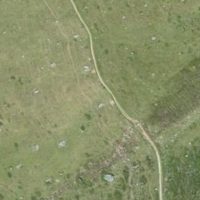
EUNIS habitat code: 26
Species observed at this site:
Arnica montana
Parnassia palustris